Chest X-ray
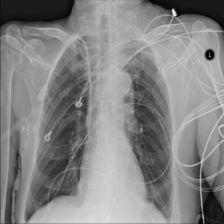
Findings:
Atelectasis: negative
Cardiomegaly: negative
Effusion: negative
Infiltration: negative
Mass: negative
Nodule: negative
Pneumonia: negative
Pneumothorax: negative
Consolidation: negative
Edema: negative
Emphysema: negative
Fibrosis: negative
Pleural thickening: negative
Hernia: negative